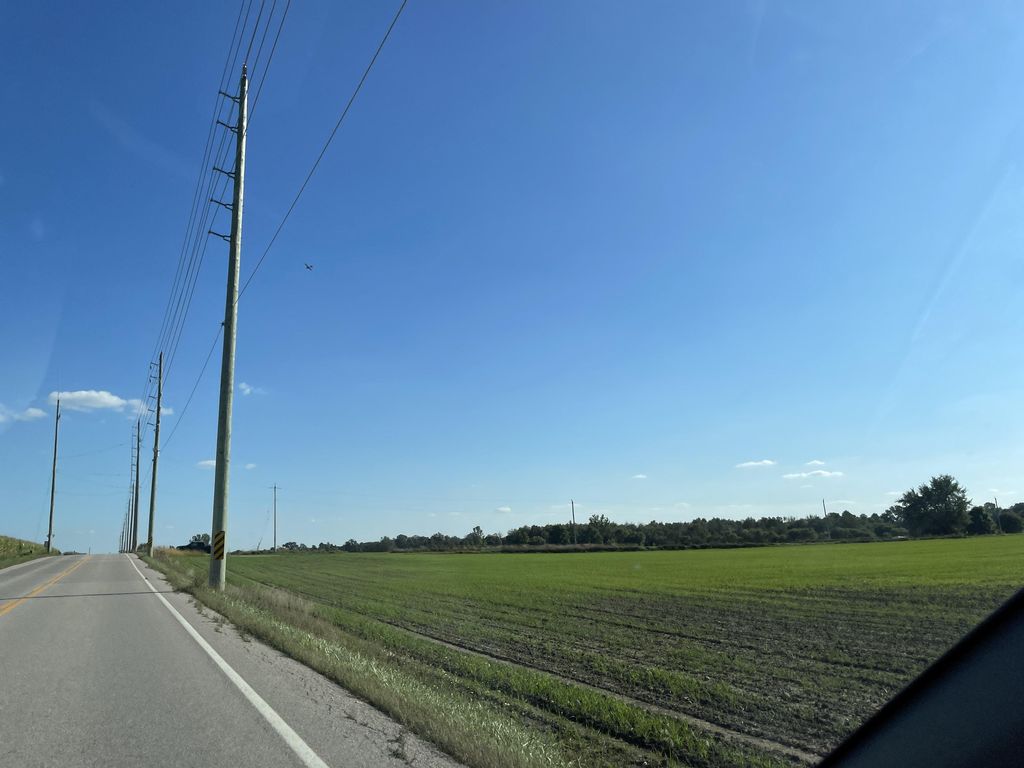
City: kitchener-waterloo